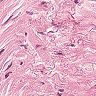
Metastatic tissue present: no